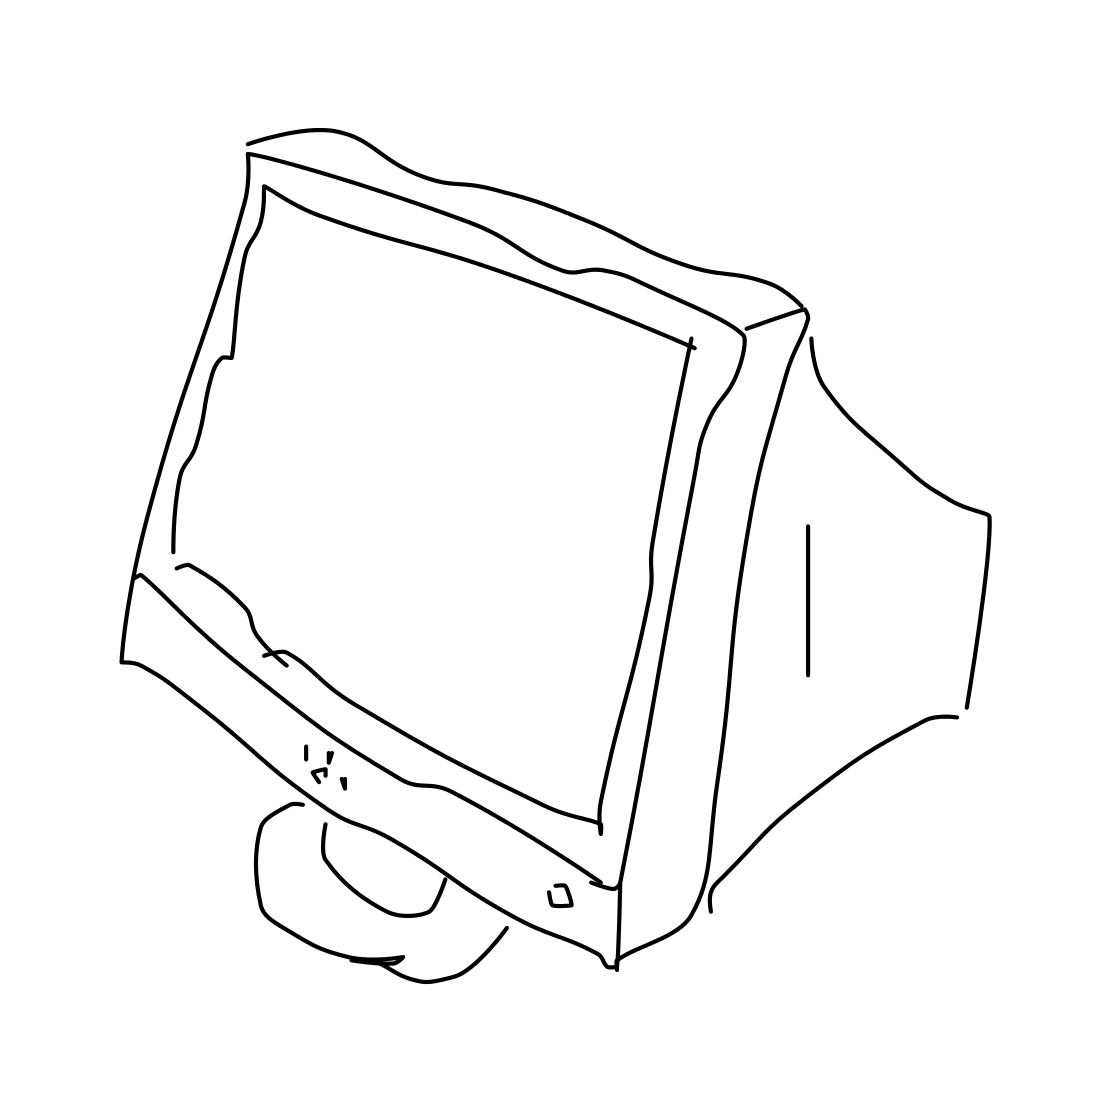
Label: computer monitor